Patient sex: M
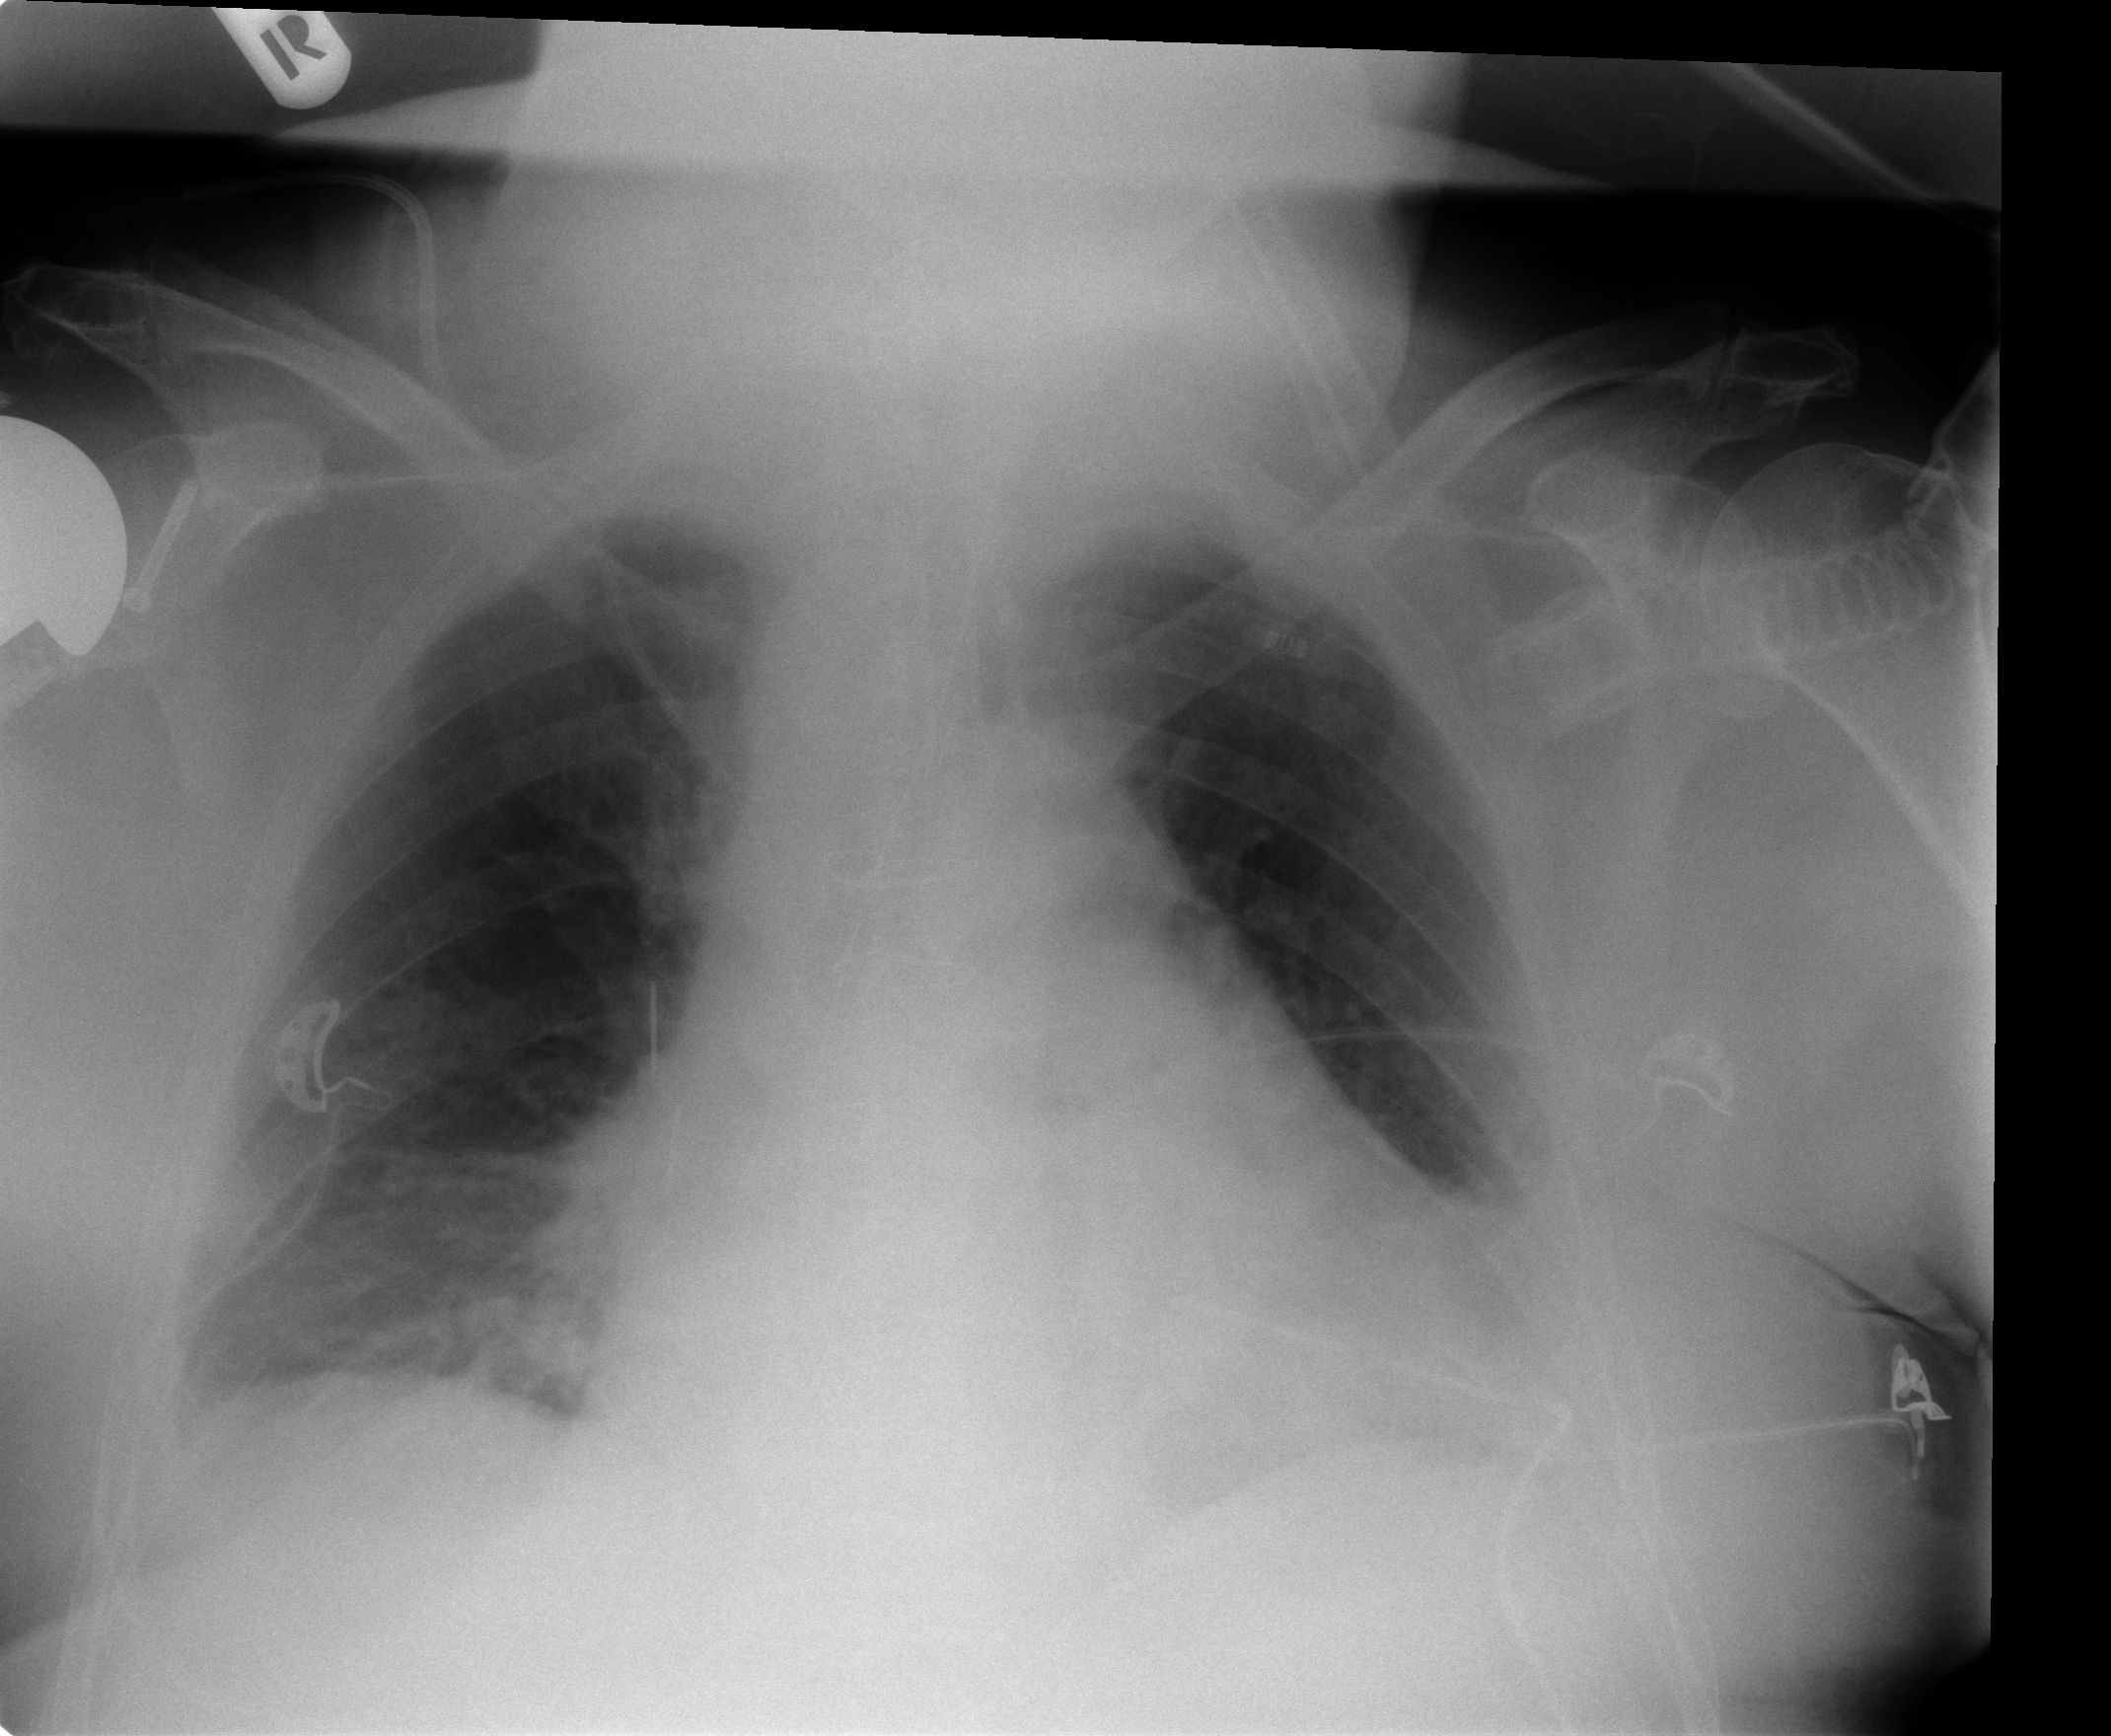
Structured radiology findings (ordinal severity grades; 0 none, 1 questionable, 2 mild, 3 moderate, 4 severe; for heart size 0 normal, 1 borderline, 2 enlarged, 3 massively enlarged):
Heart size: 2
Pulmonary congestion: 2
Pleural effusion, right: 1
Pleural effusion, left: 2
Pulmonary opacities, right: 0
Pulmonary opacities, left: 0
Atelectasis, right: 2
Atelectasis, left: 2